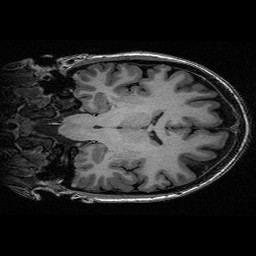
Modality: T1w
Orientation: coronal
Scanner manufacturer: ge
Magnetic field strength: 3 T
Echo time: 0.00318 s